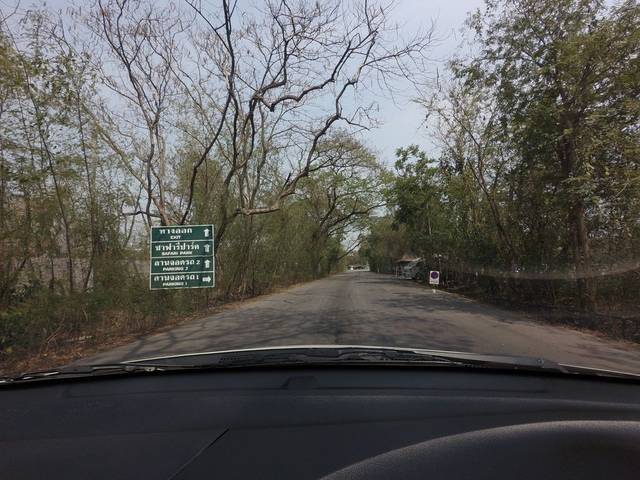
Region: Thailand
Coordinates: 13.869, 100.706